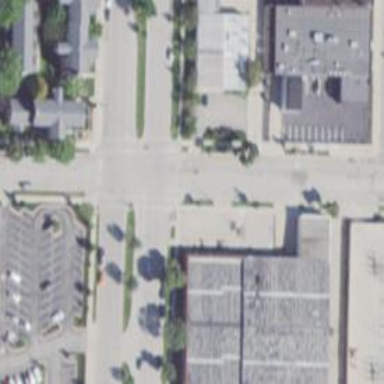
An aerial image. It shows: Secondary road with separate sidewalk.